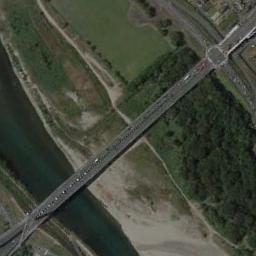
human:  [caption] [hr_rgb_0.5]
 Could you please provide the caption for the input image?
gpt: There is a bridge over the river with some trees and grass beside .

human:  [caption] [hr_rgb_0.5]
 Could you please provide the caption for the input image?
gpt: A bridge connects the land on both sides of the turquoise water, And the river is lined with long green banks .

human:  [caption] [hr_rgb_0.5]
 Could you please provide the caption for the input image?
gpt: Both sides of the river are bare land .

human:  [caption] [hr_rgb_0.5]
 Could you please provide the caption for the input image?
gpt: A bridge built on a narrow river and some green plants on the flood bed .

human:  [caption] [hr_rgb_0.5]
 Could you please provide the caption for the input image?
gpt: Many trees are under the bridge .